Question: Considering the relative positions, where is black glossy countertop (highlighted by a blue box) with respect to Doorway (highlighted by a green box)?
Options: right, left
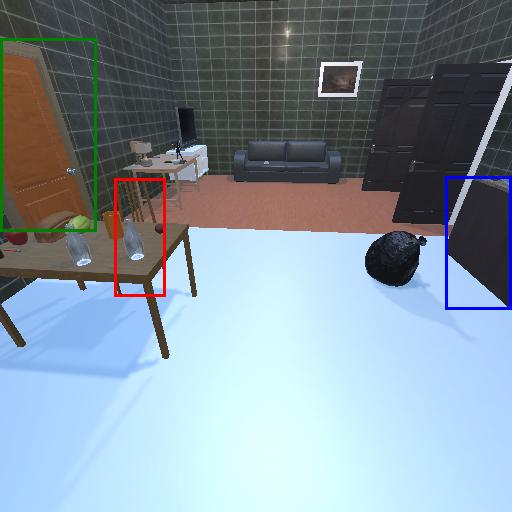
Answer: right